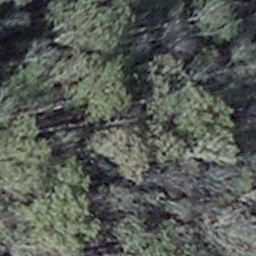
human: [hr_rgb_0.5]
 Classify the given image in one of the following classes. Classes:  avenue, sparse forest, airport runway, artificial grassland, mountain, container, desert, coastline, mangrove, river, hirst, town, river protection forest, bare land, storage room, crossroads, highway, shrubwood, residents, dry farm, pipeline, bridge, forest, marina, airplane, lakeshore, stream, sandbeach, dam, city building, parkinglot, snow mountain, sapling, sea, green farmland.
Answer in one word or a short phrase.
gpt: shrubwood